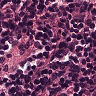
Metastatic tissue present: no